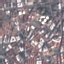
Land use / land cover: Residential